Question: I don't understand why I am able to print these string values with a very similar loop, but it doesn't go through and replace the letters as I'd assume the replace method would do. Here's the output:

--but as you may plainly see, the phrase which is meant to be translated isn't. I print the arrays and the values which line up with each other. The input is the reprinted (unchanged) though it is the string value which is meant to be adjusted to morse. I would highly appreciate if anyone might be able to explain what the issue is.
The text value in the .txt file is as follows, as well:
'''
.-
-...
-.-.
-..
.
..-.
--.
....
..
.---
-.-
.-..
--
-.
---
.--.
--.-
.-.
...
-
..-
...-
.--
-..-
-.--
--..
.----
..---
...--
....-
.....
-....
--...
---..
----.
-----
'''
and then the class:
'''
import java.util.*;
import java.io.*;
public class MorseCode
{
public static void main(String []args) throws IOException
{
String characters[] = {"a", "b", "c", "d", "e", "f", "g", "h", "i", "j", "k", "l", "m", "n", "o", "p", "q", "r", "s", "t", "u", "v", "w", "x", "y", "z", "1", "2", "3", "4", "5", "6", "7", "8", "9", "0"};
String morseCharacter[] = new String[(characters.length)];
Scanner in = new Scanner(System.in);
System.out.println();
System.out.print("Enter a phrase you wish to translate to morse: ");
String entry = in.nextLine();
File fileName1 = new File("morseCode.txt");
Scanner inFile = new Scanner(fileName1);
int counter1 = 0;
while(inFile.hasNextLine() && counter1 < (characters.length))
{
morseCharacter[counter1] = inFile.nextLine();
morseCharacter[counter1] += " ";
counter1++;
}
String result = "";
for(int x = 0; x < (morseCharacter.length); x++)
{
result = entry.replaceAll(characters[x], morseCharacter[x]);
}
for(int x = 0; x < (morseCharacter.length); x++)
{
System.out.println(characters[x] + " = " + morseCharacter[x]);
}
System.out.println(result);
}
}
'''
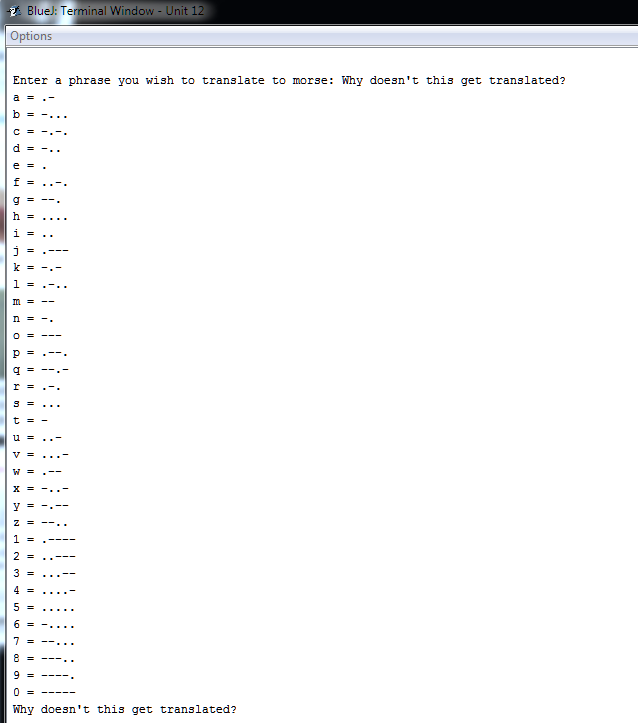
Answer: You're only applying the very last character because you always replace from 'entry', not from your previous 'result'.
Try this:
'''
String result = entry;
// ^^^^^
for(int x = 0; x < (morseCharacter.length); x++)
{
result = result.replaceAll(characters[x], morseCharacter[x]);
} // ^^^^^^
'''